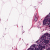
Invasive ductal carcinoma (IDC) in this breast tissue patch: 0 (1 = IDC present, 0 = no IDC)